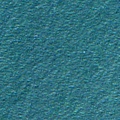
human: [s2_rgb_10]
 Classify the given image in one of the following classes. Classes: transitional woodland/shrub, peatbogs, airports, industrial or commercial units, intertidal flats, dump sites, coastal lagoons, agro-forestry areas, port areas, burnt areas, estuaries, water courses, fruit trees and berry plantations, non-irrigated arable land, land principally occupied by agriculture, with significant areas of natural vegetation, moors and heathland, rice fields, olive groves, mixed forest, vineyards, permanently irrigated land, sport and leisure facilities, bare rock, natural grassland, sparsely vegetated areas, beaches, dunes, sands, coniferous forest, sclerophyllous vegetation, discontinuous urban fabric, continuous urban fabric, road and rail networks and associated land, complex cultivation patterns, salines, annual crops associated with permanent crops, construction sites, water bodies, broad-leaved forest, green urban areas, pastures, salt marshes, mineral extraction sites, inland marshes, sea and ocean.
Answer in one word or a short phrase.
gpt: sea and ocean